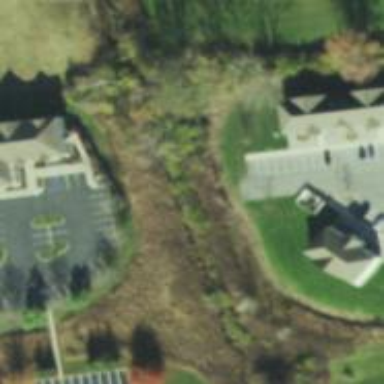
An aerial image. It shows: Asphalt service road.